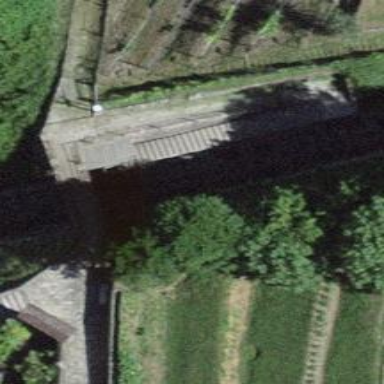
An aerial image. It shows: Funicular station at railway halt.